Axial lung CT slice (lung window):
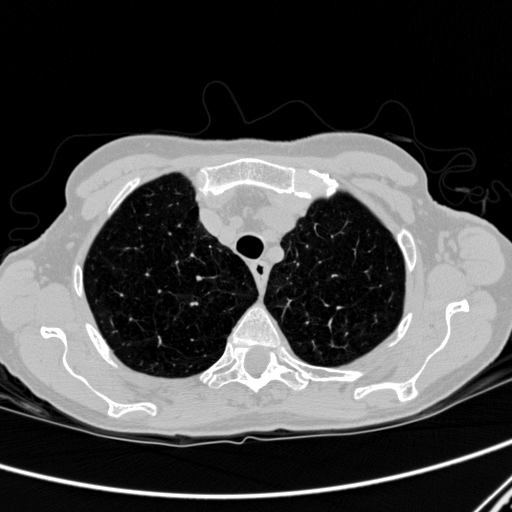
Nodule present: no